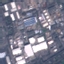
Label: Industrial